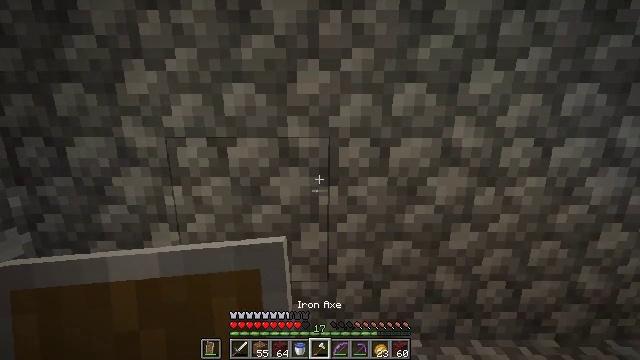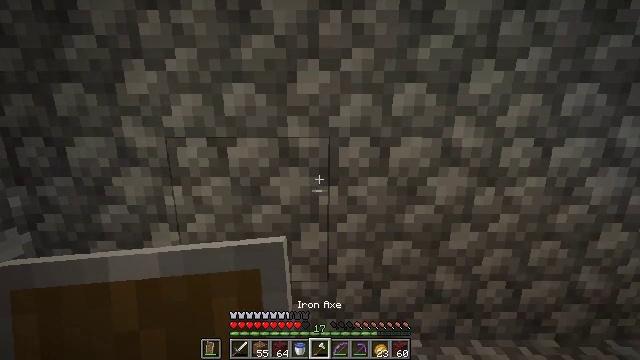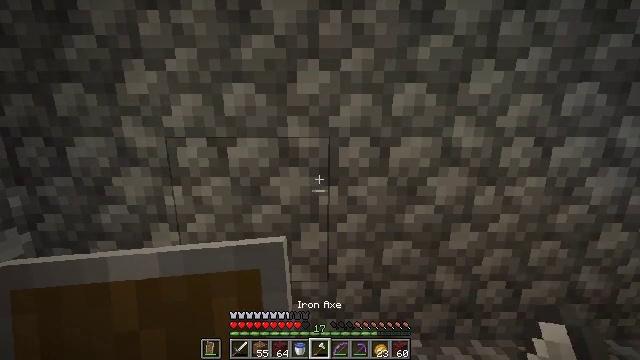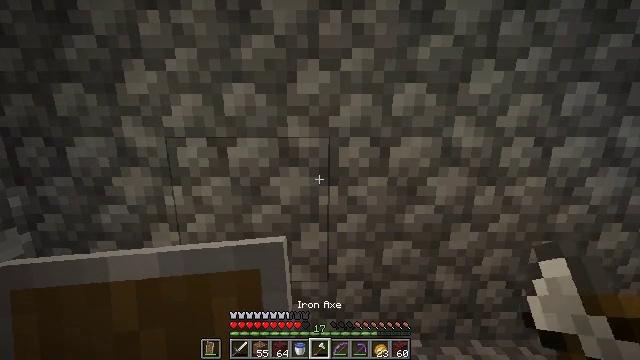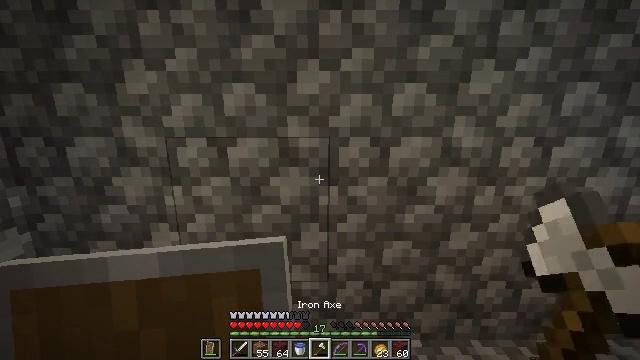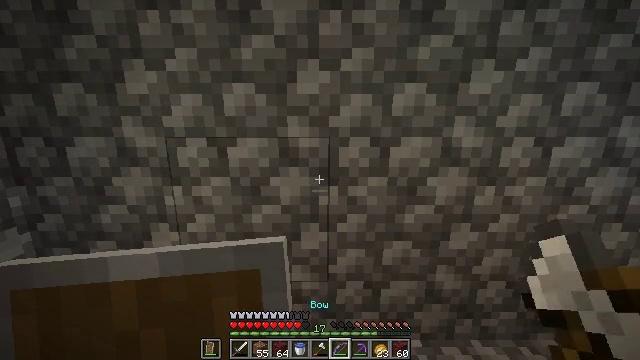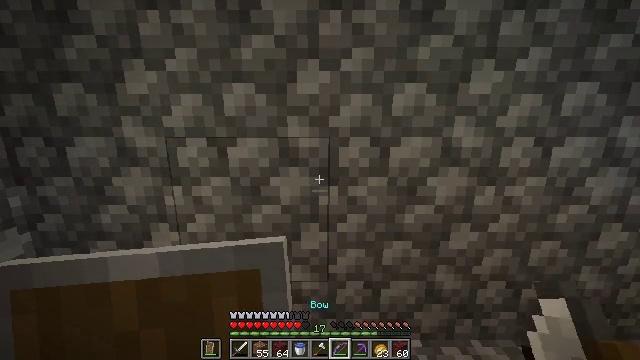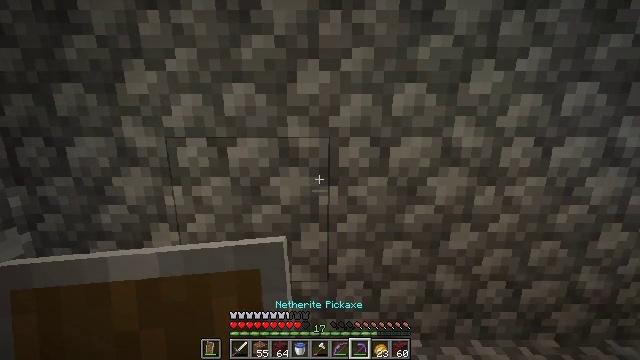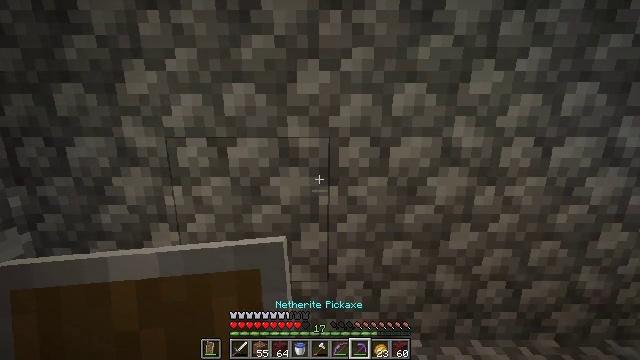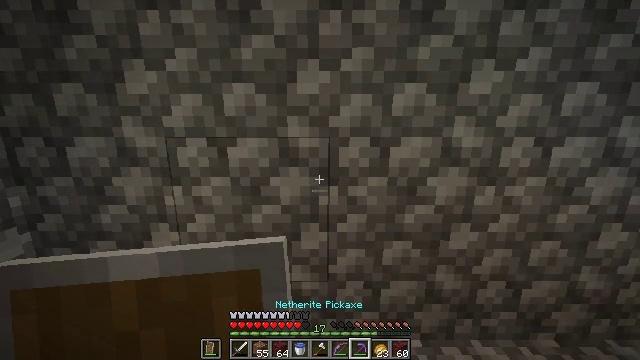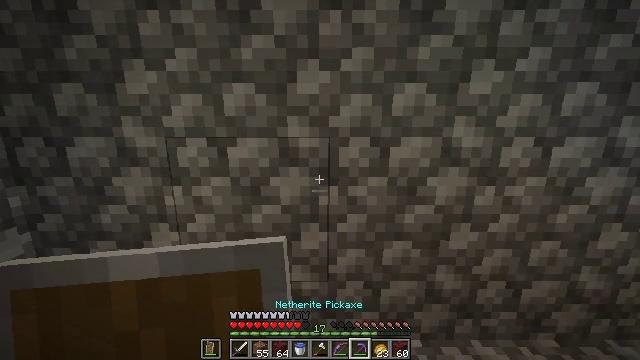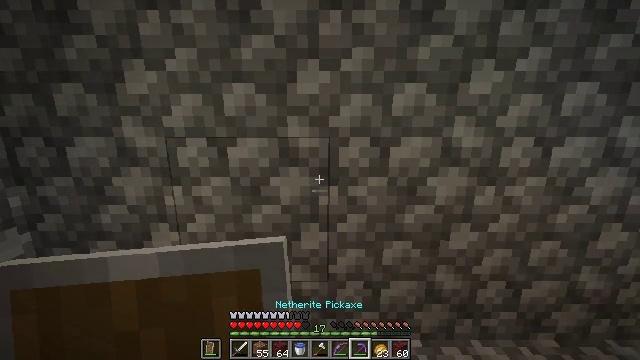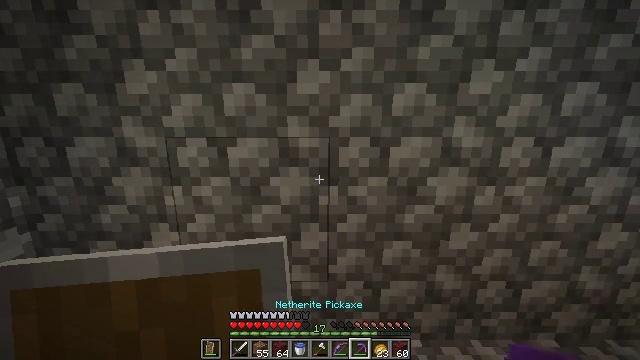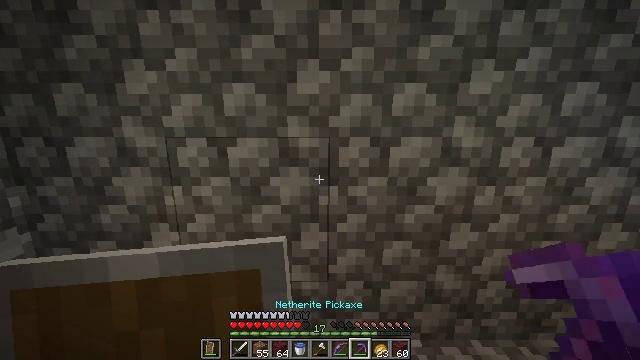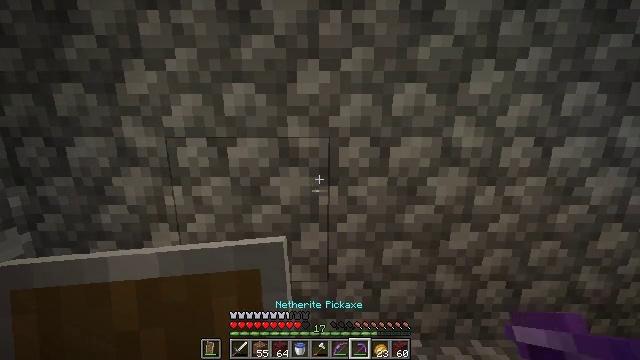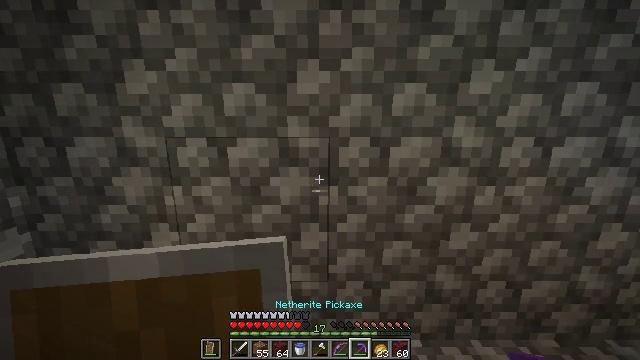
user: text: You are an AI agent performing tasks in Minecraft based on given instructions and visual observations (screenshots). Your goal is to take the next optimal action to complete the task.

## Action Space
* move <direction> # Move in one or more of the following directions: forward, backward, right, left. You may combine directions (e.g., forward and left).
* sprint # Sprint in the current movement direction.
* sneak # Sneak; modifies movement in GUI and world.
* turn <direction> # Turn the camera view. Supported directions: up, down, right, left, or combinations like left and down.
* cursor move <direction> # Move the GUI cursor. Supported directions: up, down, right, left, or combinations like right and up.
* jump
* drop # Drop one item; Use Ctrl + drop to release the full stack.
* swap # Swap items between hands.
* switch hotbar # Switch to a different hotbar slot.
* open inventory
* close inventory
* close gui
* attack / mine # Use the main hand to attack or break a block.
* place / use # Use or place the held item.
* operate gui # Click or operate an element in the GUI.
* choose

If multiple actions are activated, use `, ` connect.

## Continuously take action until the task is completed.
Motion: motion action
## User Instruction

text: Collect cobblestone slabs from your build.
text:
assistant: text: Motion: no_op
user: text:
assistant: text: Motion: no_op
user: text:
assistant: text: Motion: no_op
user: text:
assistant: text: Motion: no_op
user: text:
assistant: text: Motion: no_op
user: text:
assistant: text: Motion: no_op
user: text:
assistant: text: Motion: no_op
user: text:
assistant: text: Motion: no_op
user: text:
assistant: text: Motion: no_op
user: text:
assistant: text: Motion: no_op
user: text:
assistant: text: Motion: no_op
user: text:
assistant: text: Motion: no_op
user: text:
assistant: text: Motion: no_op
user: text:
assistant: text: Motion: no_op
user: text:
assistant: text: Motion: no_op
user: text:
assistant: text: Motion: no_op
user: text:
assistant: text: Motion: no_op
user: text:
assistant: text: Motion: attack / mine
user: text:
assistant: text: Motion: attack / mine
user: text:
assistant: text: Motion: attack / mine
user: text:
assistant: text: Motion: attack / mine
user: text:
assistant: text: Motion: attack / mine
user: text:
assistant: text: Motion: attack / mine
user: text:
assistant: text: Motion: no_op
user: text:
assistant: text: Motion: no_op